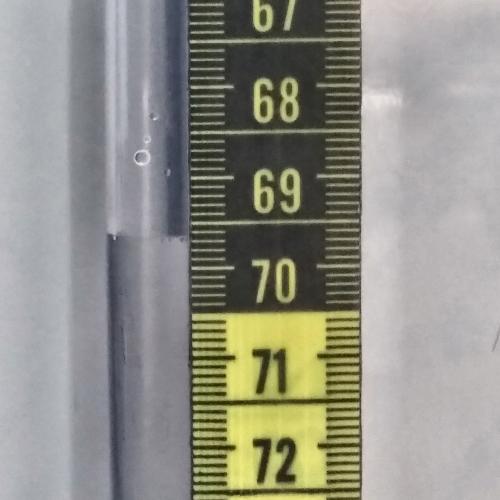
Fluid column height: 69.7 cm